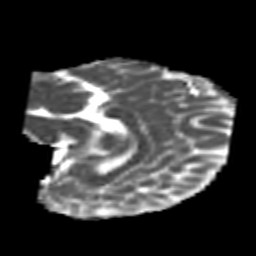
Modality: MD
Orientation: sagittal
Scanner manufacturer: siemens
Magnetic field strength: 3 T
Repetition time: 6.8 s
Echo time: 0.093 s